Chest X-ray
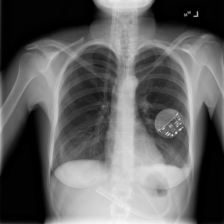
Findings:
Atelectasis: negative
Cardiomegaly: negative
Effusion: positive
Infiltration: negative
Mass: negative
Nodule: negative
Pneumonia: negative
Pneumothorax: negative
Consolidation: negative
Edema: negative
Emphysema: negative
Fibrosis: negative
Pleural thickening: negative
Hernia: negative